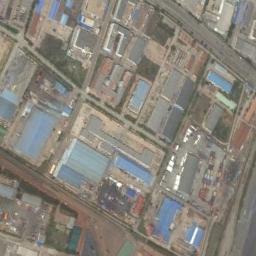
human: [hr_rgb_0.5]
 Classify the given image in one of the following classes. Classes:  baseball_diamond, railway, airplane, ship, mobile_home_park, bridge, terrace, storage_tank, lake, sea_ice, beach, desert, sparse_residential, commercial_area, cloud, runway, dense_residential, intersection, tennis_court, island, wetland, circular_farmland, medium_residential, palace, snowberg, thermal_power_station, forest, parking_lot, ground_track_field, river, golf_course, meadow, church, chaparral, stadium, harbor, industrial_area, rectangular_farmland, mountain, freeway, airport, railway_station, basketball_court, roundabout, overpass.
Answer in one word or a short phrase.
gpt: industrial_area